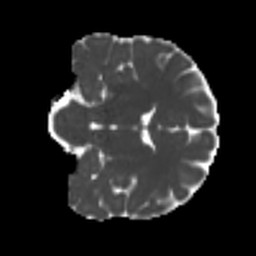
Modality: MD
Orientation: coronal
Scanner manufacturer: siemens
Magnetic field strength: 3 T
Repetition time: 4 s
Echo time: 0.0594 s